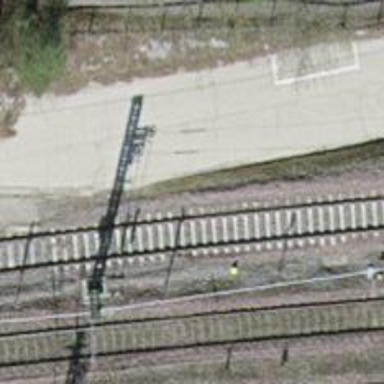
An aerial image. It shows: Single-track spur railway line.